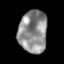
Tissue: lung
Cell type: Epithelial cells
Senescence score: 0.1585
Nuclear area (px): 1190
Mean DAPI intensity: 142.032